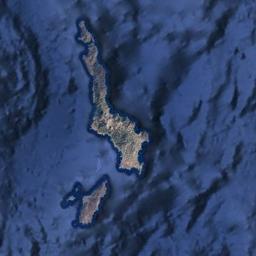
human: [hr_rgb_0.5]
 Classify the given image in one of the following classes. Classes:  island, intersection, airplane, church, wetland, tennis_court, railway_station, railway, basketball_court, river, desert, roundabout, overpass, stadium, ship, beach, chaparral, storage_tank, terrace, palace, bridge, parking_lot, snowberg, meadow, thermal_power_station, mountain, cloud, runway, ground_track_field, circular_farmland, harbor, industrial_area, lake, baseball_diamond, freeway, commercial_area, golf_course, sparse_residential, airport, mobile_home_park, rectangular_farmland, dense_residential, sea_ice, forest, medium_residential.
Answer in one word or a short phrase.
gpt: island